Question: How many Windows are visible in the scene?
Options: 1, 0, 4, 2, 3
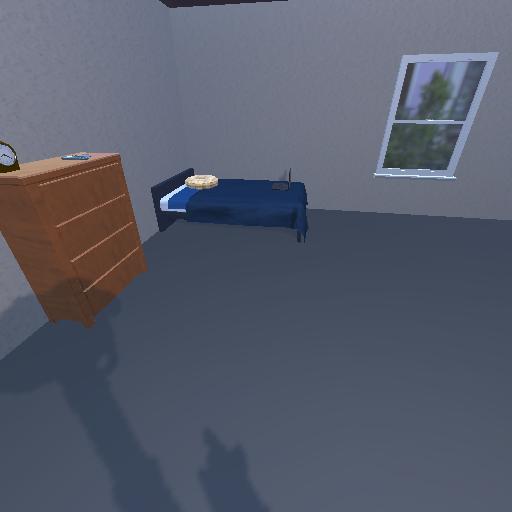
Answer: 1